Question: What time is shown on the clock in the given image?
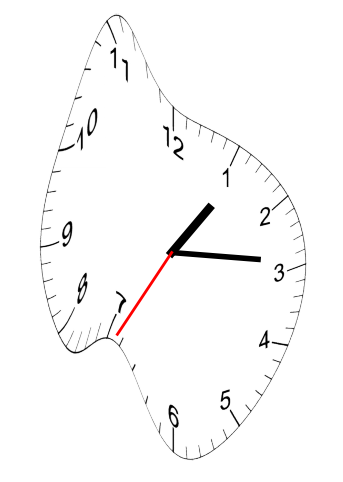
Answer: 01:14:35